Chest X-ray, AP view. Patient: 33 years old, sex F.
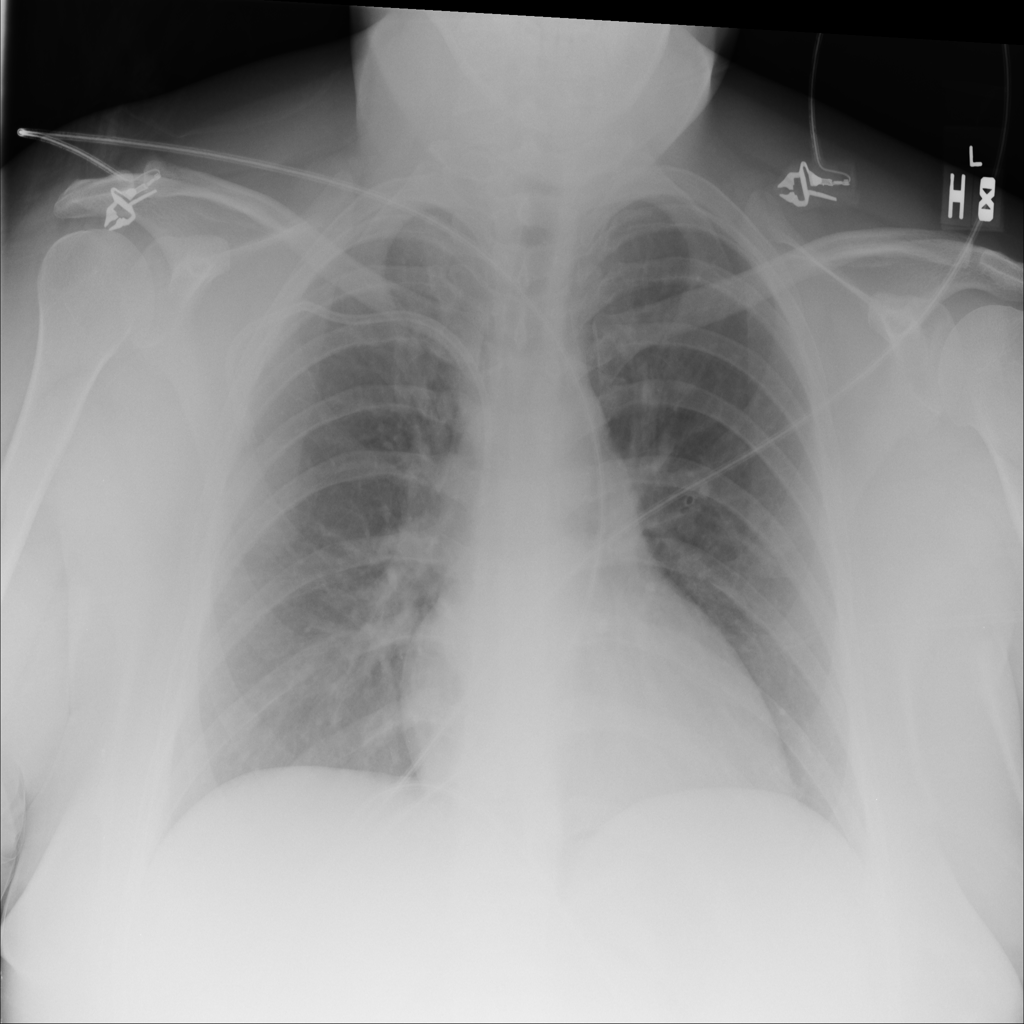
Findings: No Finding